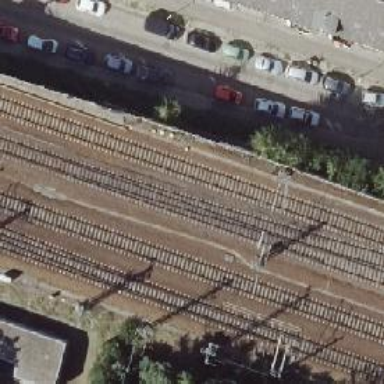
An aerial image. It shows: Railway track with contact line for electrification.